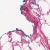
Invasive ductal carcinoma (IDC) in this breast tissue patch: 0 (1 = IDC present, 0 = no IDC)